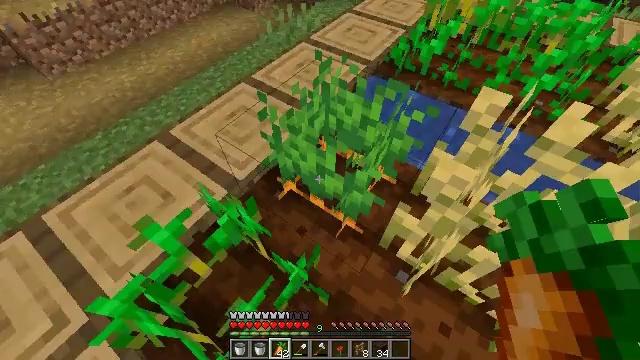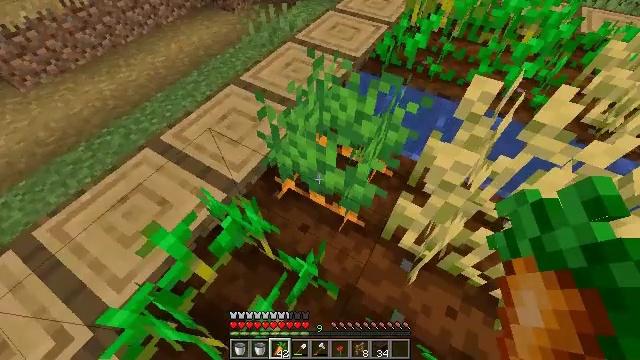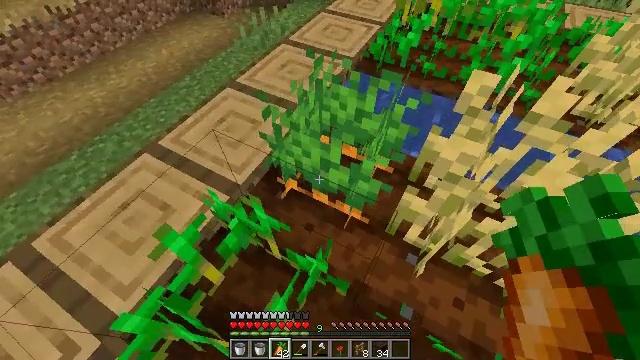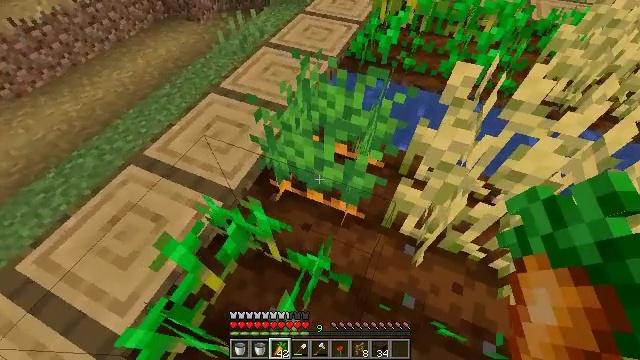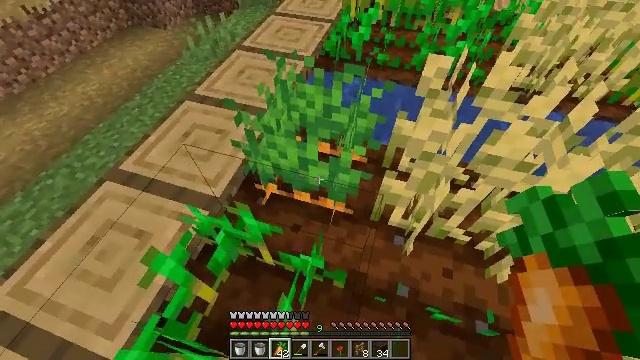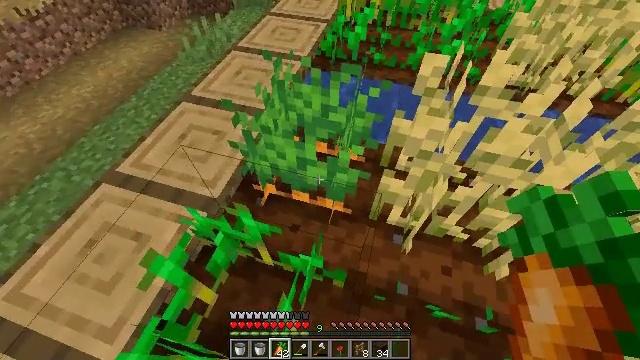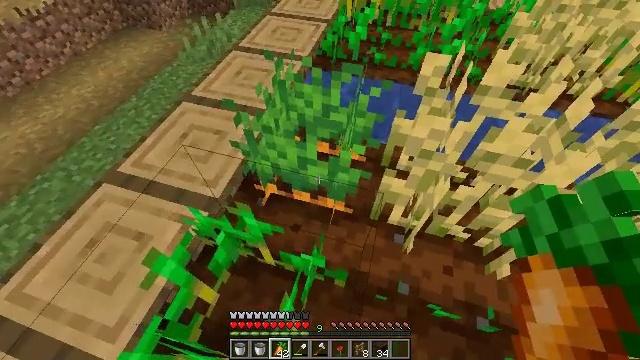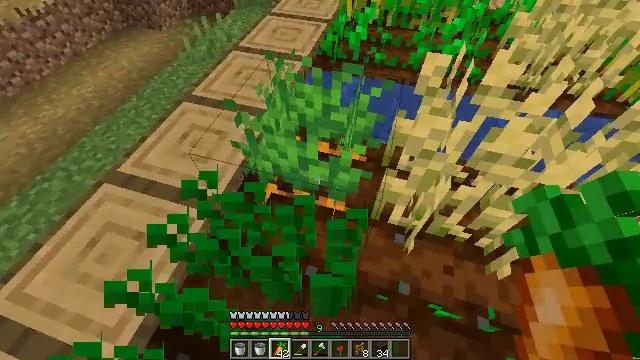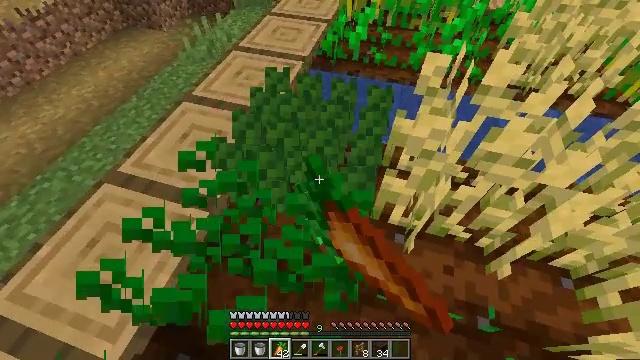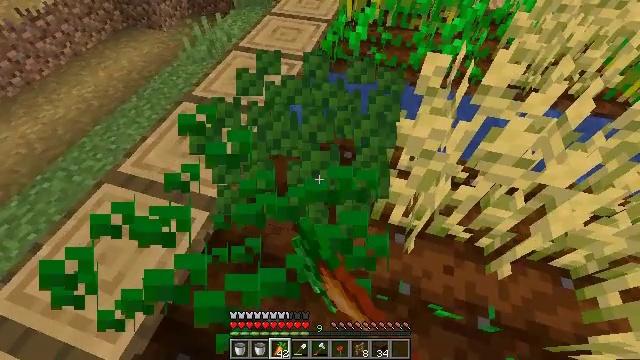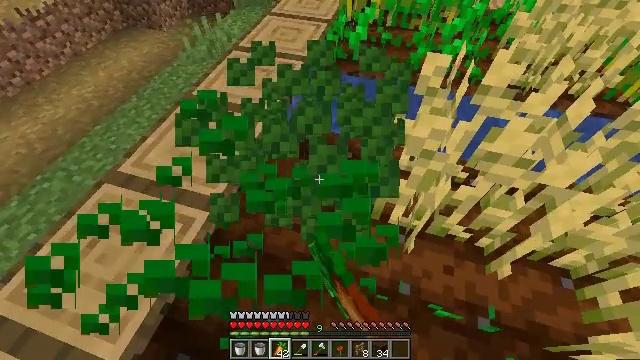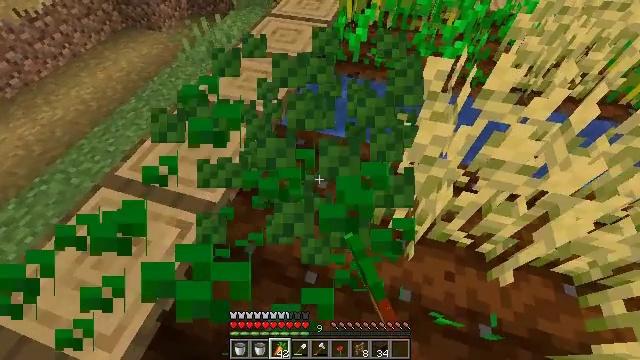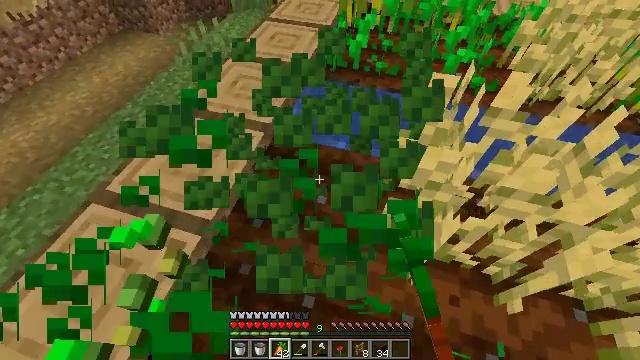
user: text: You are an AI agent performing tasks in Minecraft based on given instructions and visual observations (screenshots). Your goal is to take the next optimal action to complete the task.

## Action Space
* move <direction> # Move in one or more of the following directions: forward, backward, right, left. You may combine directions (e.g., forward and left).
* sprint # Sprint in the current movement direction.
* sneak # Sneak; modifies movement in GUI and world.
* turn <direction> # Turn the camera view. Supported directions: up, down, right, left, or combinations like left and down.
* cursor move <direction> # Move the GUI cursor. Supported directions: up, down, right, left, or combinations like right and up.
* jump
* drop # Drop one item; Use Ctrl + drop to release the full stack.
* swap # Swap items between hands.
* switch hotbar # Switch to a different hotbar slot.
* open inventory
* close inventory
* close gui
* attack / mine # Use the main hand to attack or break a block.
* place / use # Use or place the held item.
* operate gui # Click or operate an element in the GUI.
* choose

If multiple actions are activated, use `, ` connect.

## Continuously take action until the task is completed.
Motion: motion action
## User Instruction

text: Break the mature wheat plants.
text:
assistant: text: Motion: turn right
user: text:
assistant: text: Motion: turn right
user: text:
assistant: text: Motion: turn right
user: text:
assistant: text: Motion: turn right
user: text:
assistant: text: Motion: no_op
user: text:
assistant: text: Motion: no_op
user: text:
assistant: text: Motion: attack / mine
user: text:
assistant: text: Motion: attack / mine
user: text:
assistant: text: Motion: no_op
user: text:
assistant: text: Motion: no_op
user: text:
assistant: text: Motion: move forward
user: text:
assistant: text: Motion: move forward
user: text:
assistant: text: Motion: no_op